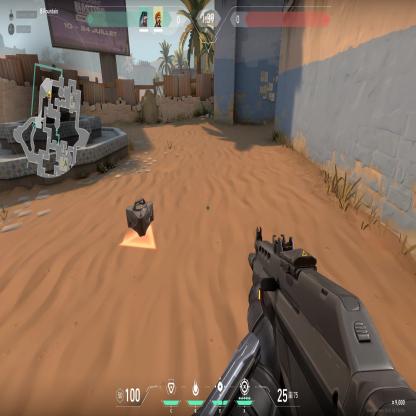
Label: dropped spike